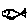
Label: fish